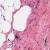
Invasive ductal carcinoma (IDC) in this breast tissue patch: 0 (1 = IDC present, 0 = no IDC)